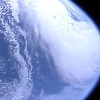
Label: cloud